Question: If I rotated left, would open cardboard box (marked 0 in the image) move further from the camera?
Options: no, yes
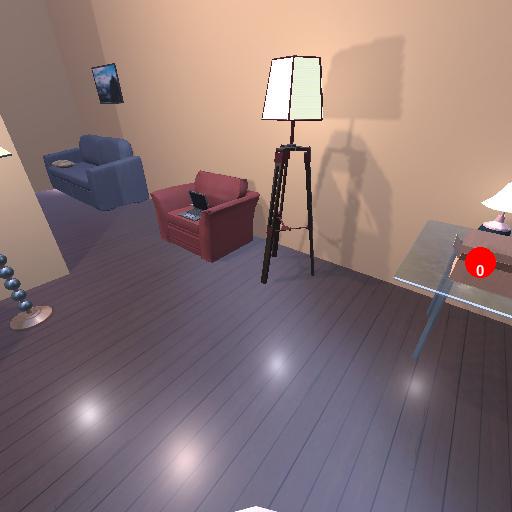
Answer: no